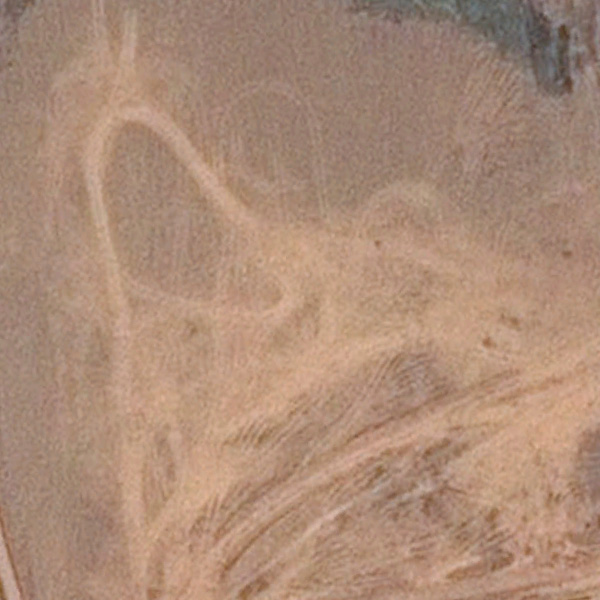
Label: BareLand